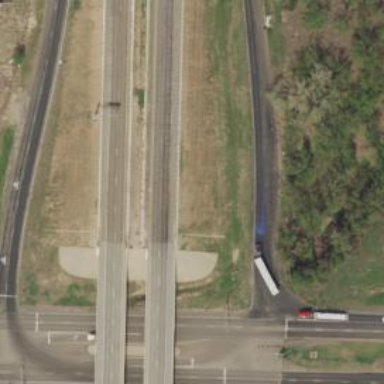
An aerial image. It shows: Motorway bridge.